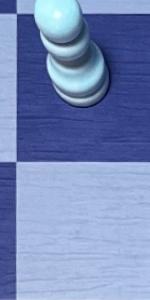
Label: Empty